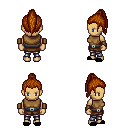
a pixel art fantasy rpg character, female body template, human, tanned skin, leather chest armor, metal pants, brunette long topknot hairstyle, leather bracers, black slippers, four views (front, back, left, right), 2x2 character sprite sheet, small pixel art, hard edges, no anti-aliasing